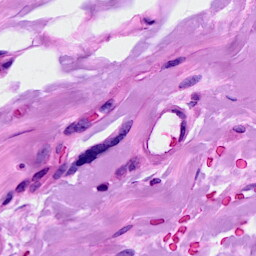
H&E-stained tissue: Breast